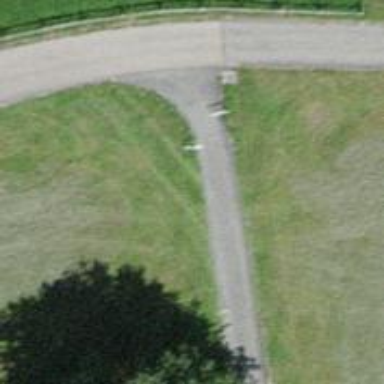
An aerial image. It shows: Cycle barrier.